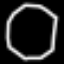
Label: octagon